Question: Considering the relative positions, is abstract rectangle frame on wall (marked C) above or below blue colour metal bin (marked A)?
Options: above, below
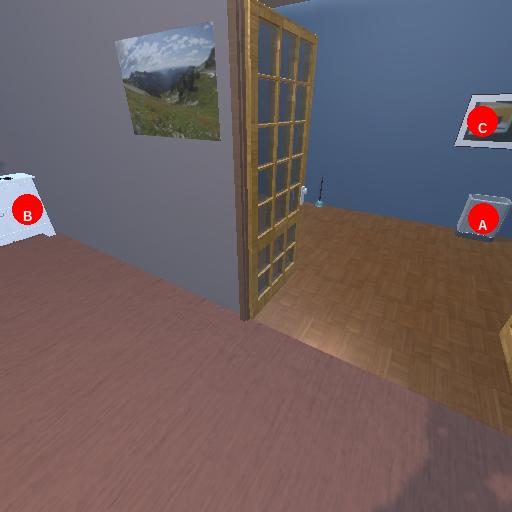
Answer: above